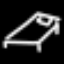
Label: bed